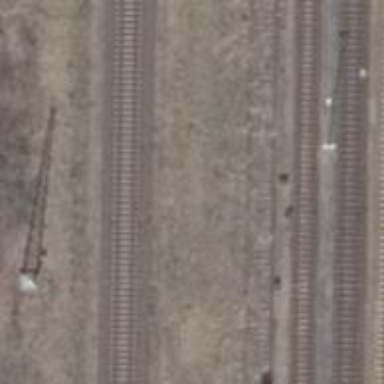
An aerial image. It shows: Abandoned railway siding.